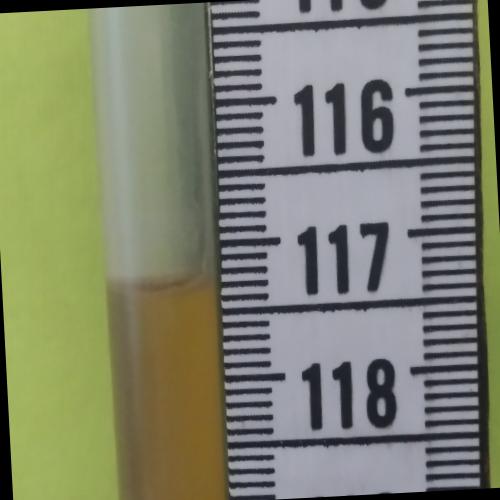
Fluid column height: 117.3 cm